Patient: sex F, age 34
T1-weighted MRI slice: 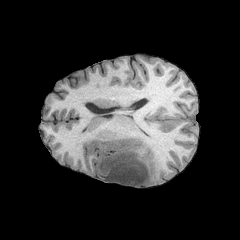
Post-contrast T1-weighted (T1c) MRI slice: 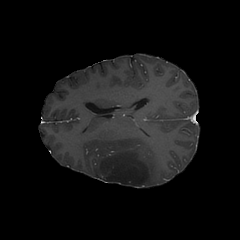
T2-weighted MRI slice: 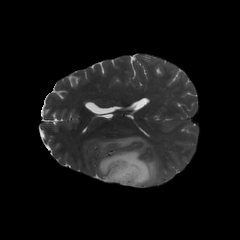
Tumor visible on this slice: yes
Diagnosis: Astrocytoma, IDH-mutant
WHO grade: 3